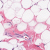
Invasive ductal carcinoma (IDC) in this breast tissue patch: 0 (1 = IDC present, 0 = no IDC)